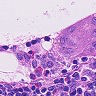
Metastatic tissue present: no